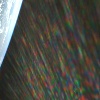
Label: sunburn